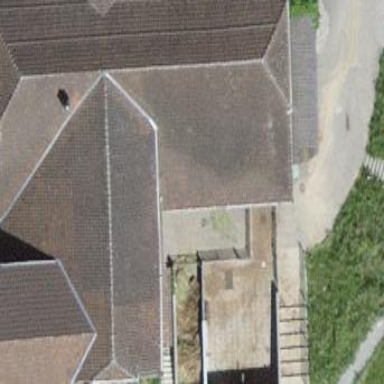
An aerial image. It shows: Farm building.